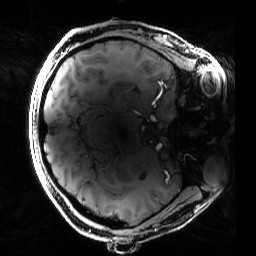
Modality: T1w
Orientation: axial
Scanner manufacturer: siemens
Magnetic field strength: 6.98 T
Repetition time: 2.5 s
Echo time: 0.00429 s